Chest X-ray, PA view. Patient: 64 years old, sex M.
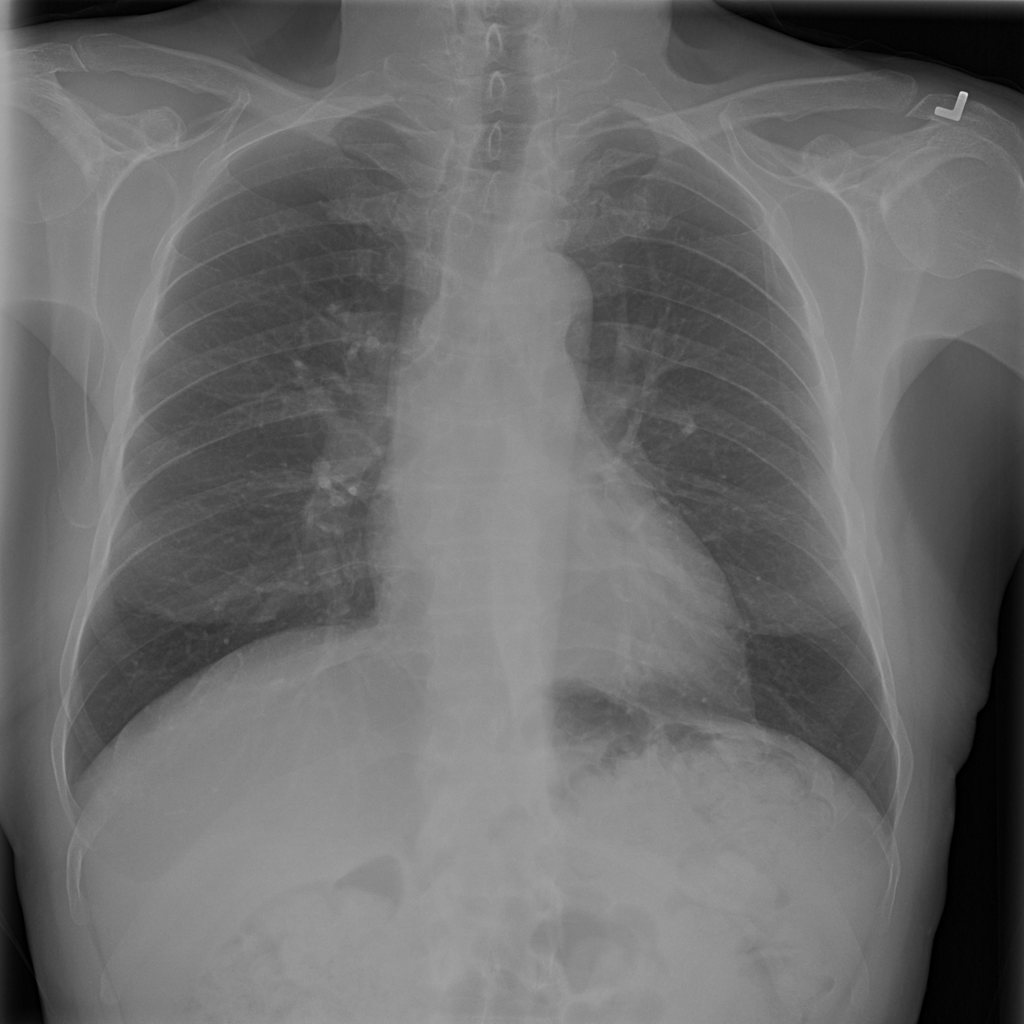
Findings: No Finding